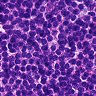
Metastatic tissue present: no